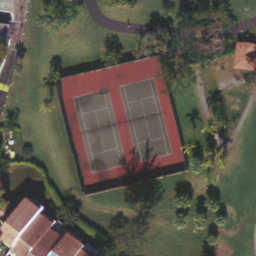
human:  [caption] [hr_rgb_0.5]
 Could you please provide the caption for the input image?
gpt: There are lawns and trees around the two tennis courts.

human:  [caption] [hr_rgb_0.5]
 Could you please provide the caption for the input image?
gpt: There are lawns and trees around the two tennis courts.

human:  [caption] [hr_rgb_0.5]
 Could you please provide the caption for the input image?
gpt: The two tennis courts are surrounded by lawns and trees.

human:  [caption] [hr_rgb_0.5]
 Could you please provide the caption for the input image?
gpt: There are lawns and trees around the two tennis courts.

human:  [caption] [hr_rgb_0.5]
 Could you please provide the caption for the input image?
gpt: The two tennis courts are surrounded by lawns and some trees.